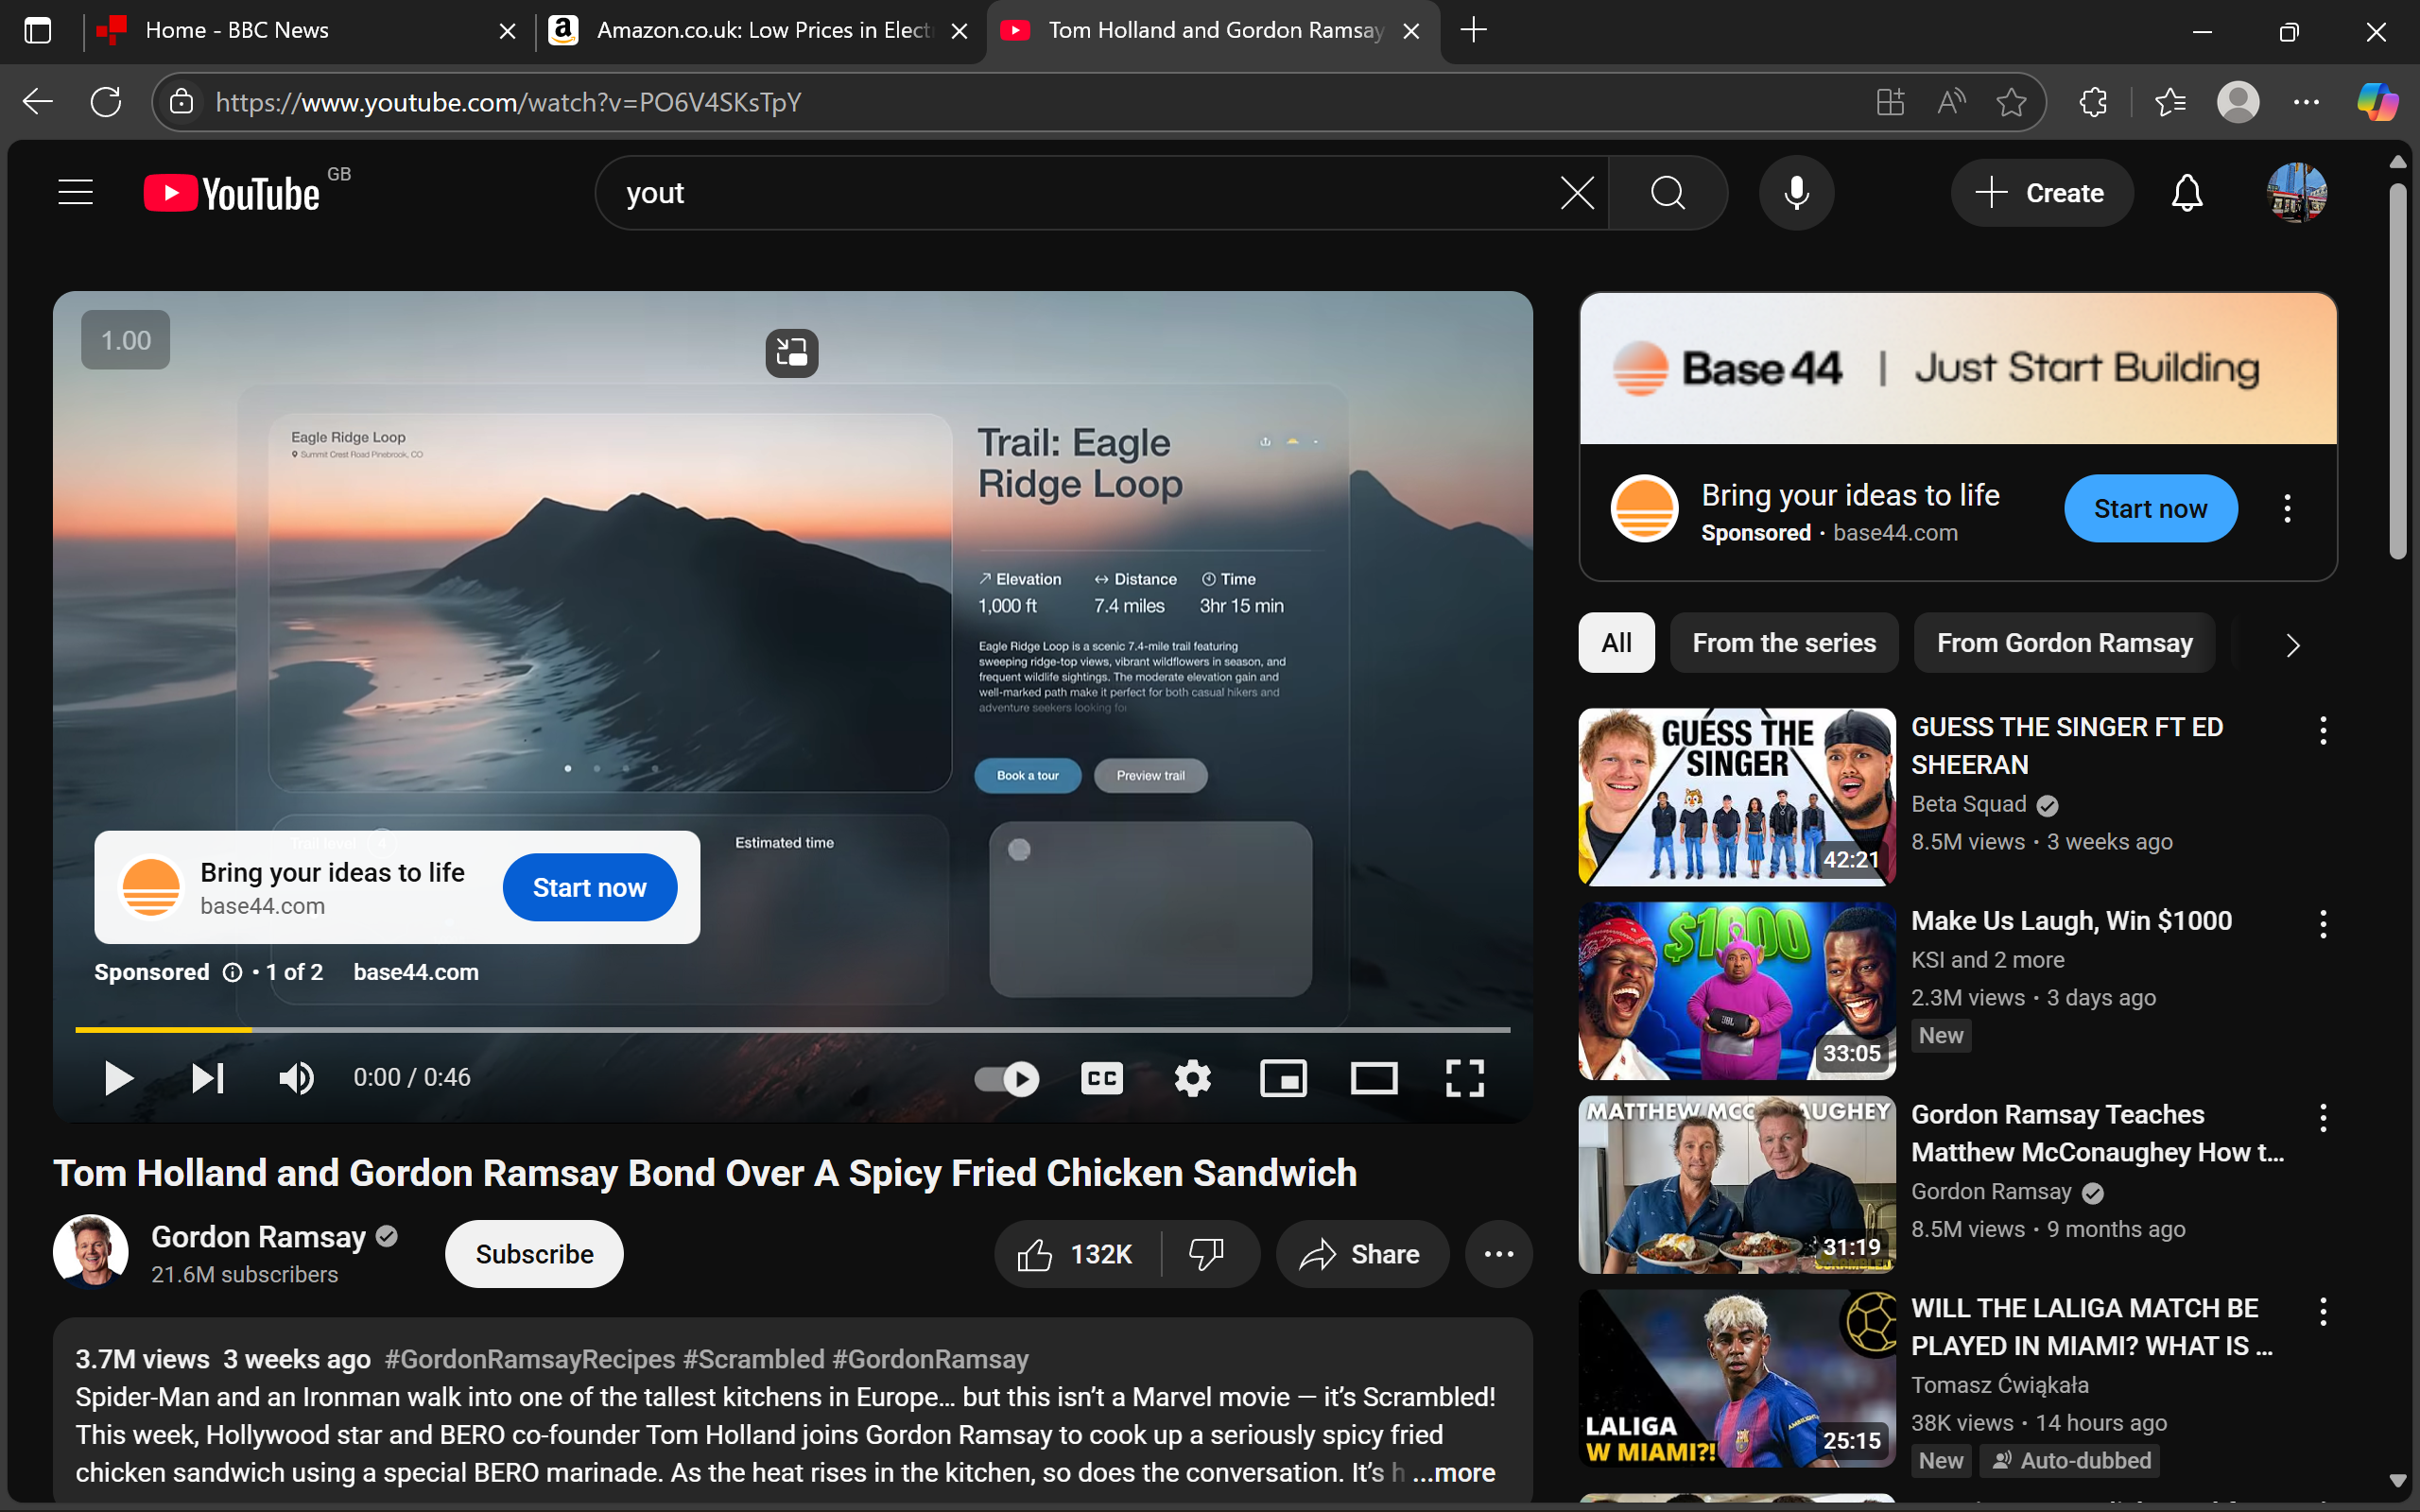
UI elements on screen:
"Desktop - window"
"Tom Holland and Gordon Ramsay Bond Over A Spicy Fried Chicken Sandwich - YouTube - window"
"System - menu bar - Contains commands to manipulate the window"
"System - menu item"
"title bar"
"Minimise - button - Moves the window out of the way"
"Maximise - button - Makes the window full screen"
"Close - button - Closes the window"
"Amazon.co.uk: Low Prices in Electronics, Books, Sports Equipment & more - window"
"System - menu bar - Contains commands to manipulate the window"
"System - menu item"
"title bar"
"Minimise - button - Moves the window out of the way"
"Maximise - button - Makes the window full screen"
"Close - button - Closes the window"
"Home - BBC News - window"
"System - menu bar - Contains commands to manipulate the window"
"System - menu item"
"title bar - value: Home - BBC News"
"Minimise - button - Moves the window out of the way"
"Maximise - button - Makes the window full screen"
"Close - button - Closes the window"
"window"
"Taskbar - pane"
"pane"
"Running applications - pane"
"pane"
"window"
"UI element"
"window"
"UI element"
"window"
"UI element"
"window"
"UI element"
"window"
"UI element"
"System - menu bar - Contains commands to manipulate the window"
"System - menu item"
"Settings - window - value: Settings"
"Minimise Settings - button"
"Restore Settings - button"
"Close Settings - button"
"Welcome to NVDA - window"
"title bar - value: Welcome to NVDA"
"Close - button - Closes the window"
"Welcome to NVDA - dialog - Welcome to NVDA!
Most commands for controlling NVDA require you to hol..."
"Welcome to NVDA! - window"
"Welcome to NVDA! - text"
"Most commands for controlling NVDA require you to hold down the NVDA key while pressing other key..."
"Options - window"
"Options - grouping"
"Keyboard layout: - window"
"Keyboard layout: - text"
"Keyboard layout: - window"
"Keyboard layout: - combo box - value: laptop"
"Keyboard layout: - text - value: laptop"
"Open - button"
"Use CapsLock as an NVDA modifier key - window"
"Use CapsLock as an NVDA modifier key - check box"
"Start NVDA after I sign in - window"
"Start NVDA after I sign in - check box"
"Show this dialog when NVDA starts - window"
"Show this dialog when NVDA starts - check box"
"OK - window"
"OK - button"
"window"
"UI element"
"window"
"pane"
"window"
"pane"
"window"
"Desktop - list"
"Recycle Bin - list item"
"Adobe Acrobat - list item"
"Adobe Digital Editions 4.5 - list item"
"Attack SharkX3Mouse - list item"
"Audacity - list item"
"Edit"
"list item"
"Imaging Edge Desktop - list item"
"list item"
"Remote - list item"
"Riot Client - list item"
"Ryzen Controller - list item"
"Steam - list item"
"VALORANT - list item"
"Viewer - list item"
"AddonTemplate-master - list item"
"Screenshots - list item"
"treetojson - list item"
"Tree2JSON.nvda-addon - list item"
"treetojson.zip - list item"